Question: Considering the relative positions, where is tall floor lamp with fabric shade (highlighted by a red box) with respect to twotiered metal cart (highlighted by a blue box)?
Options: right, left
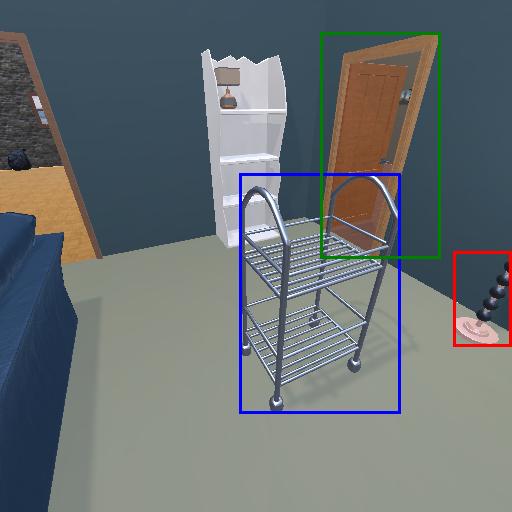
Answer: right